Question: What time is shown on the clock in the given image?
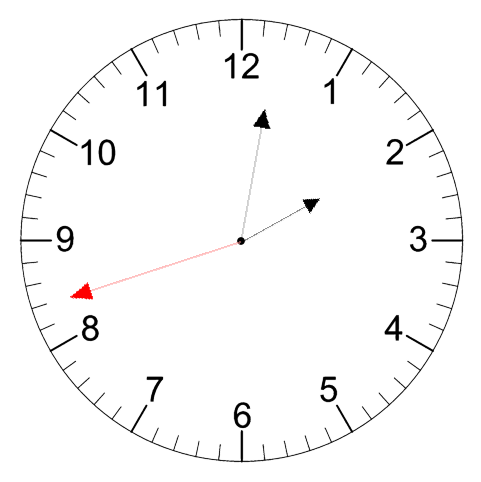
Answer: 02:01:42